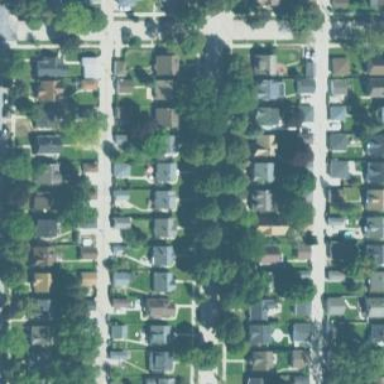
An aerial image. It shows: Sidewalk.